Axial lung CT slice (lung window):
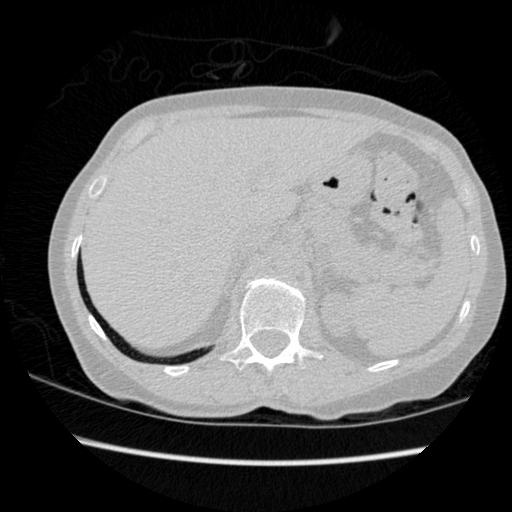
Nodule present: no